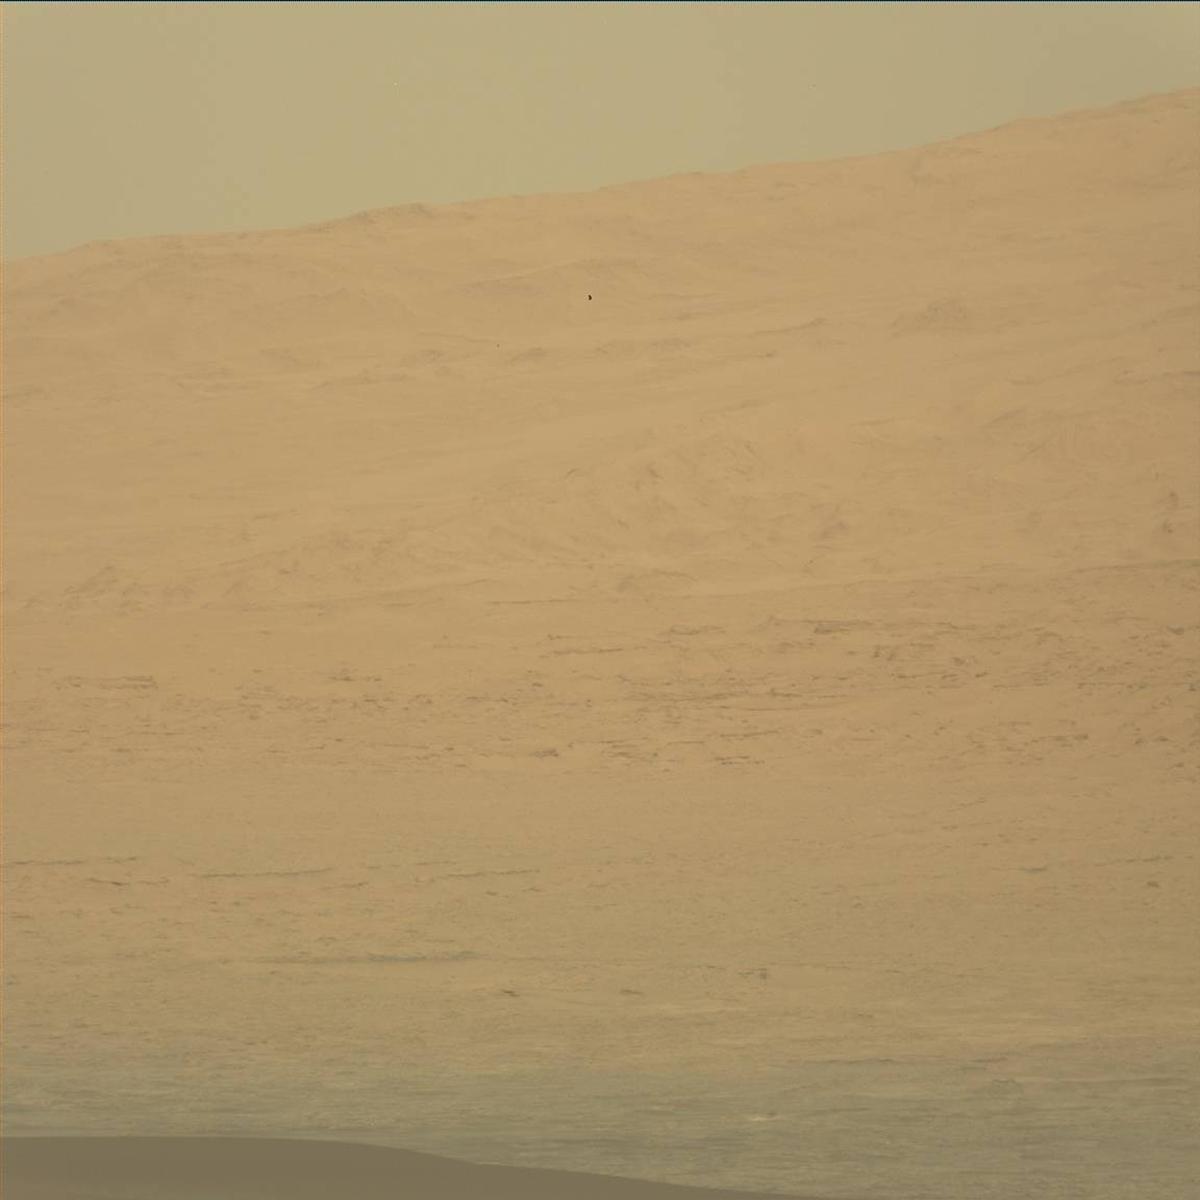
Terrain classes present: Ridge, Sand / Soil, Sky